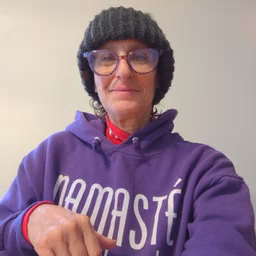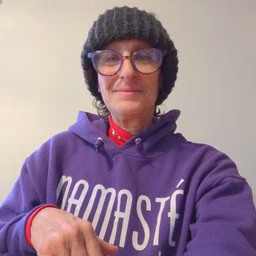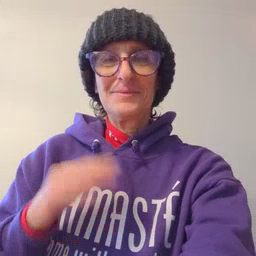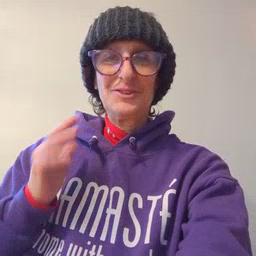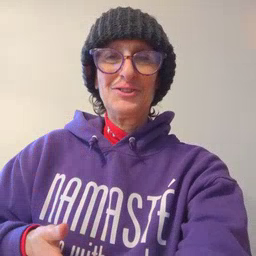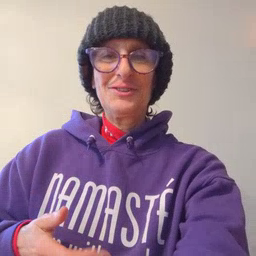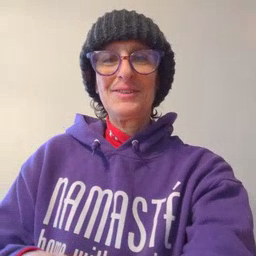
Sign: shirt